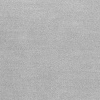
Atmospheric dust classification: dusty